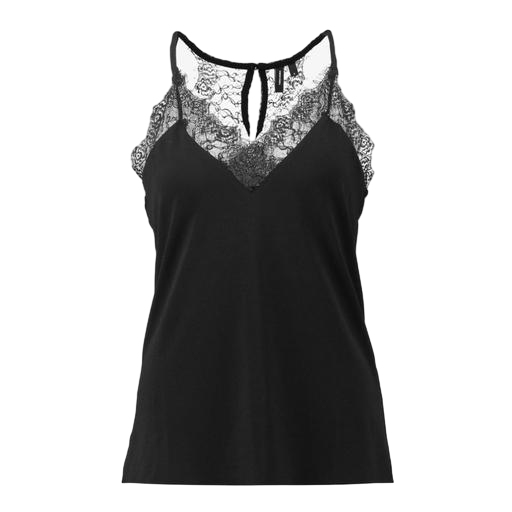
black dentelle lace-detail camisole, black curve cami rib lace, black lace-accented top, white background